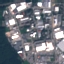
Label: Industrial